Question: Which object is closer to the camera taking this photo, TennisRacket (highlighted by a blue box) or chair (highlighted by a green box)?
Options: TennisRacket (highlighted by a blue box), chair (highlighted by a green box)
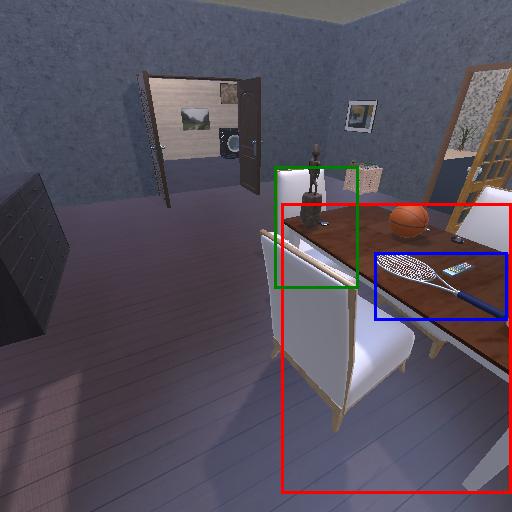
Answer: TennisRacket (highlighted by a blue box)